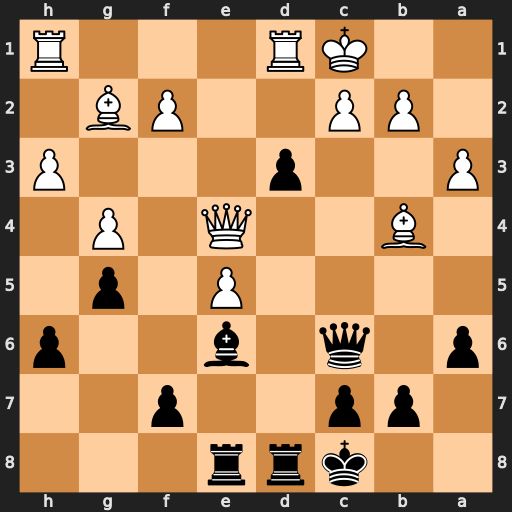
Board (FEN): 2krr3/1pp2p2/p1q1b2p/4P1p1/1B2Q1P1/P2p3P/1PP2PB1/2KR3R
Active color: b
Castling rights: -
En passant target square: -
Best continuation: Qxc2#